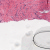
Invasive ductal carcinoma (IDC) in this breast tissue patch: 0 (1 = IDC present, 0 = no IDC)